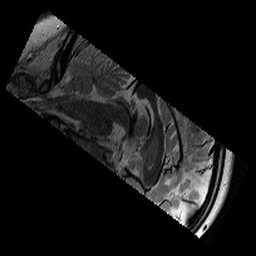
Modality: T2w
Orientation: sagittal
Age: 10
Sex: female
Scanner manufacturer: siemens
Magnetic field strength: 3 T
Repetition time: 9.23 s
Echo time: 0.067 s